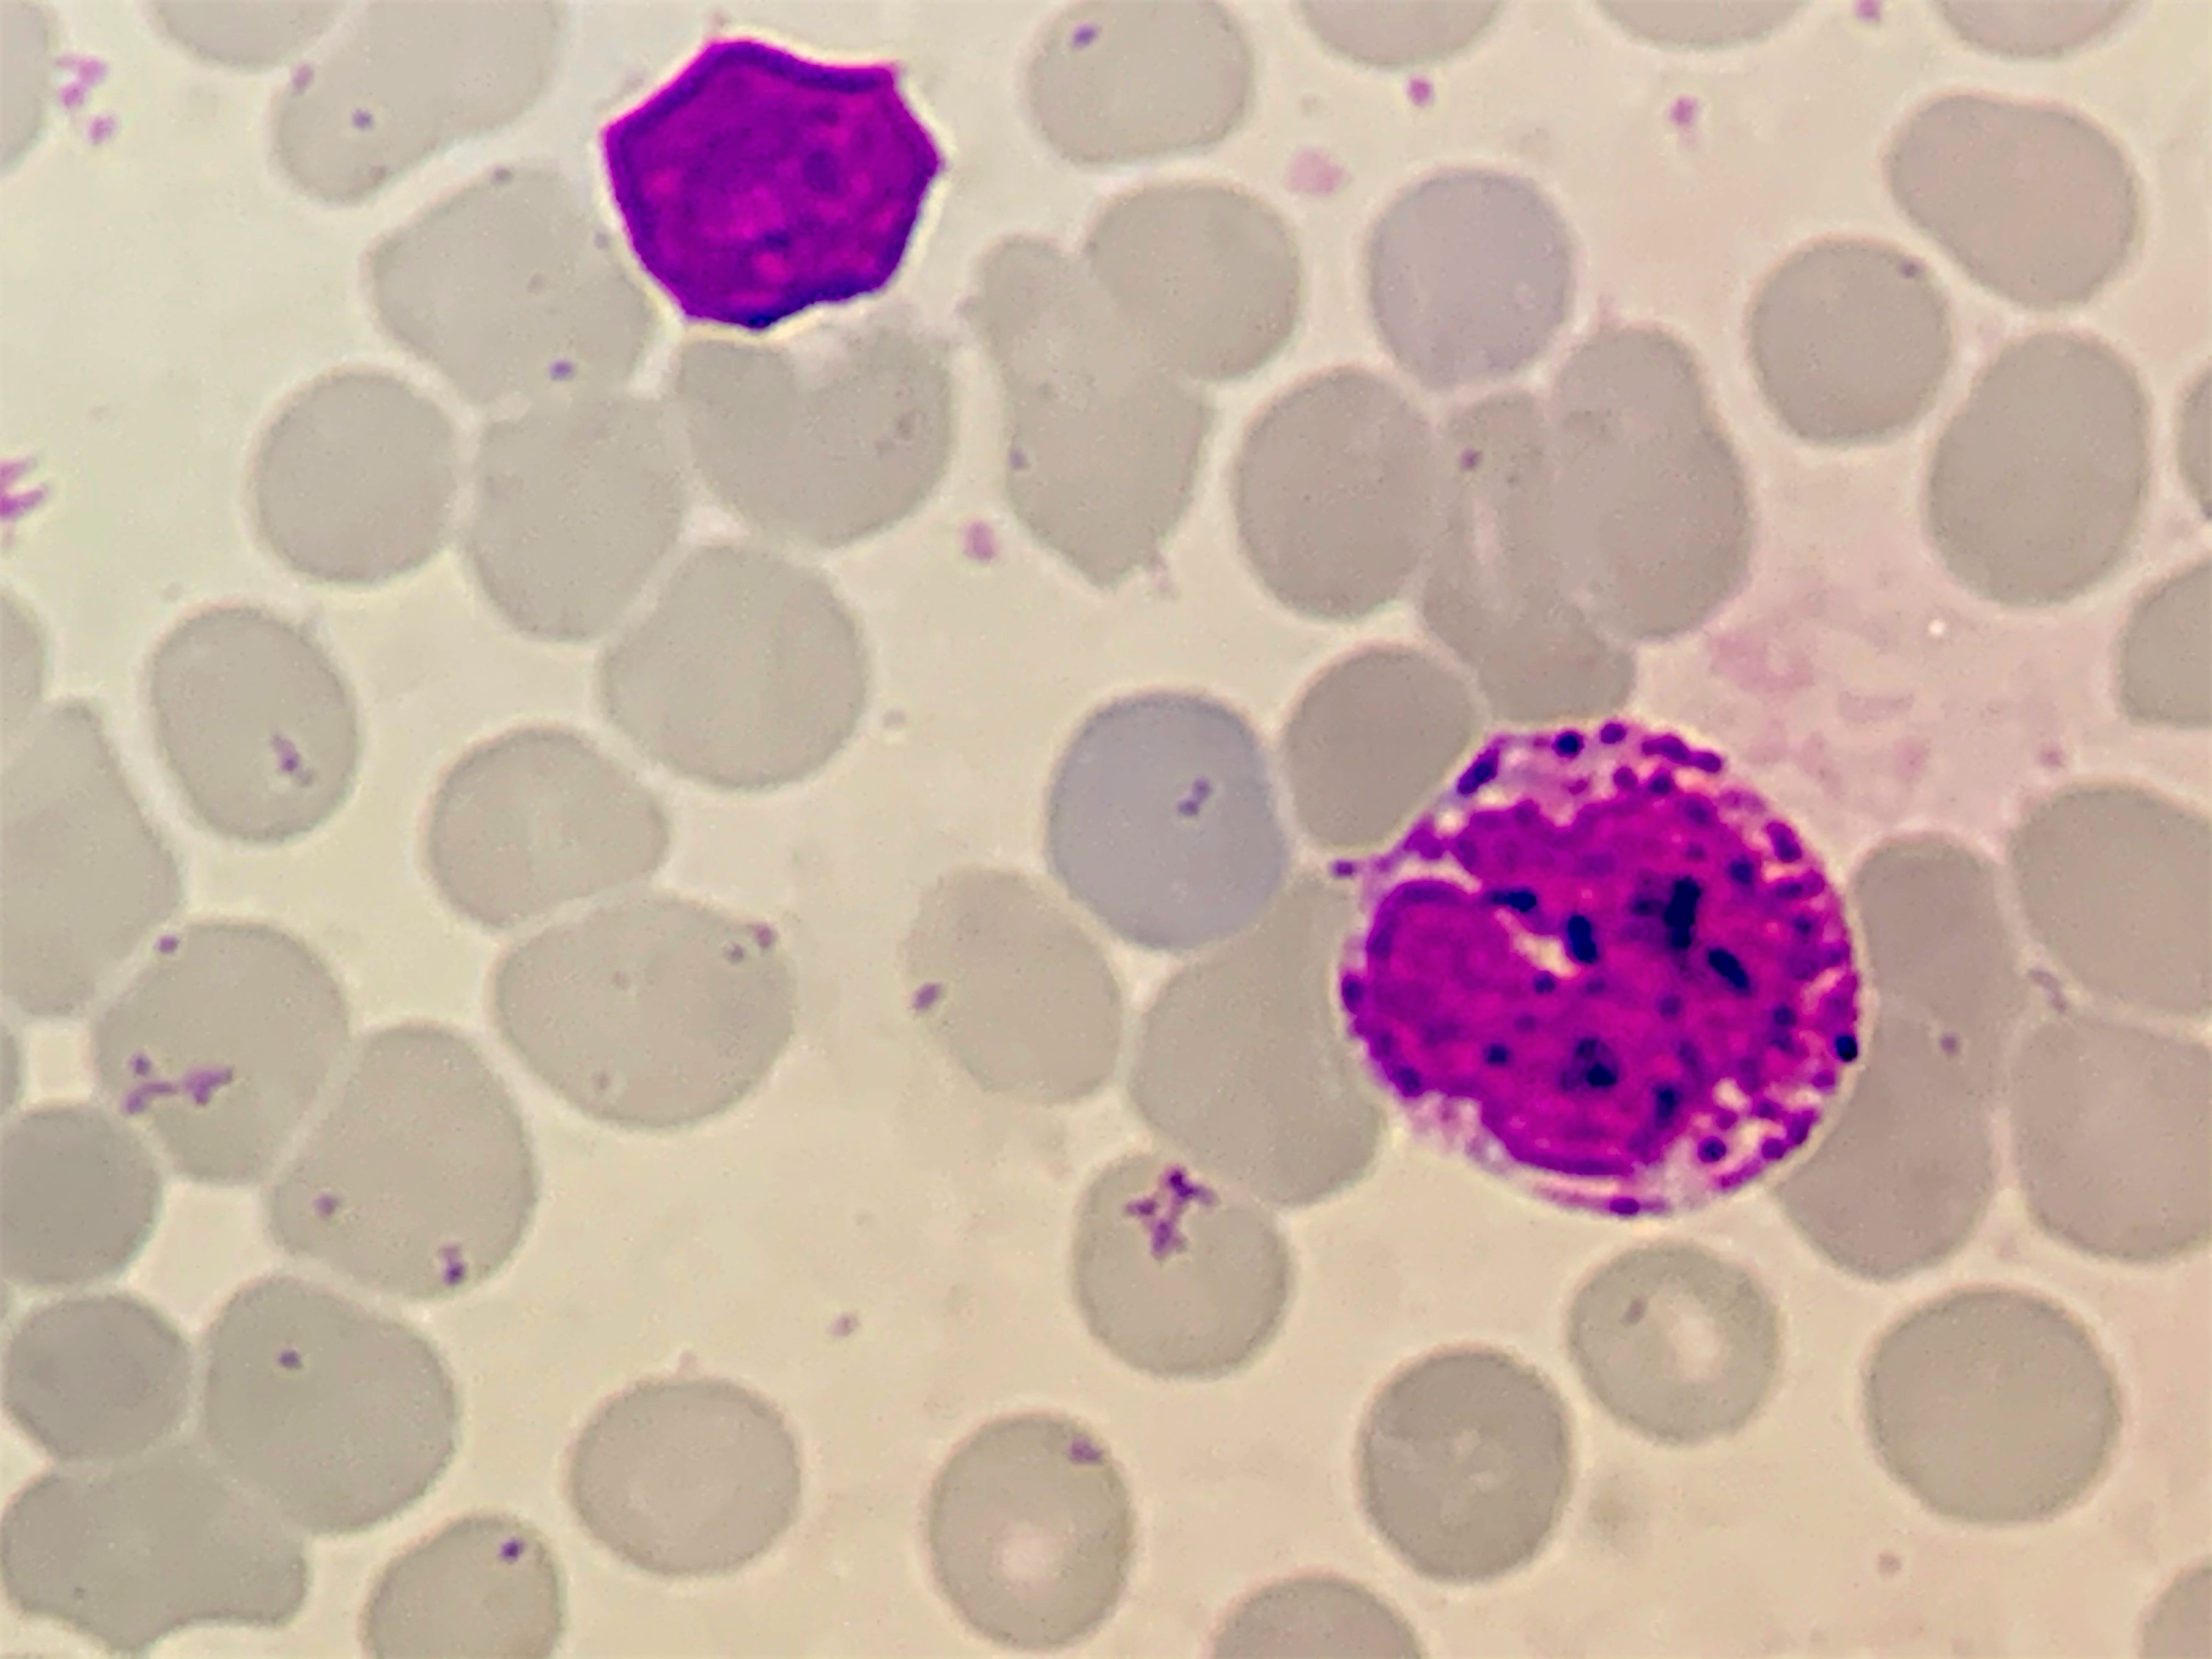
Cell type: BASOPHILS